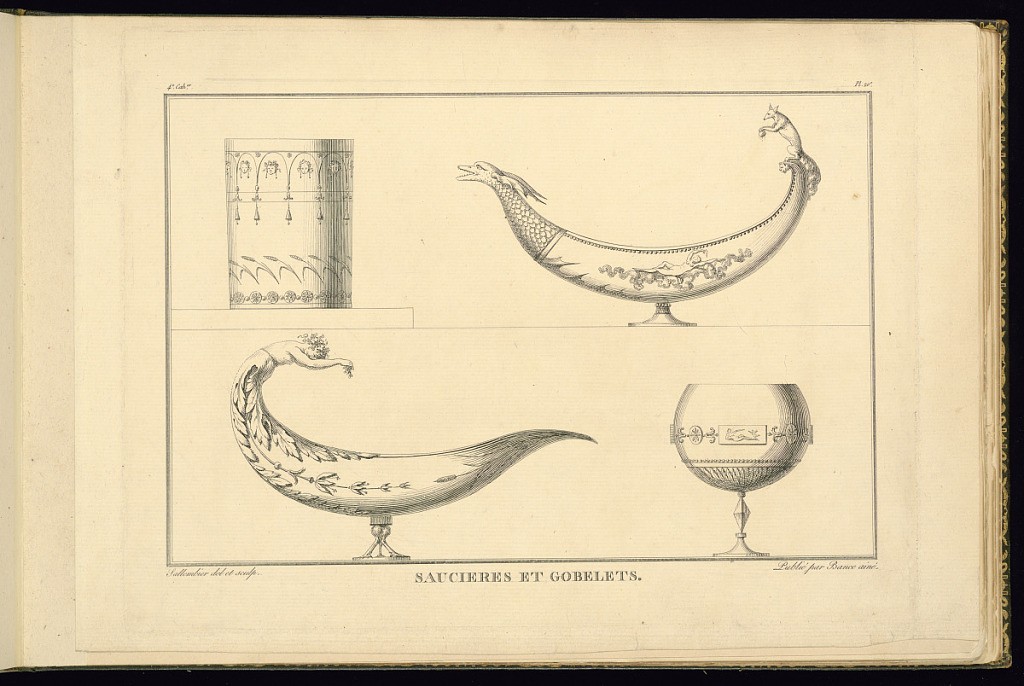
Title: SAUCIERES ET GOBLETS
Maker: Henri Sallembier, French, ca. 1753 - 1820
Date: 1805
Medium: Etching on paper
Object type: Print
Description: Design for two sauce boats and two cups with Empire style motifs decorated with a male torso handle holding grapes, nude female figures, masks (mascarons), sea creature, fox, frieze, rosettes, reeds, fleurons, and scrolling leaves (rinceaux). The plate is titled, signed, and numbered.